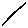
Label: line